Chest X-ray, PA view. Patient: 62 years old, sex M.
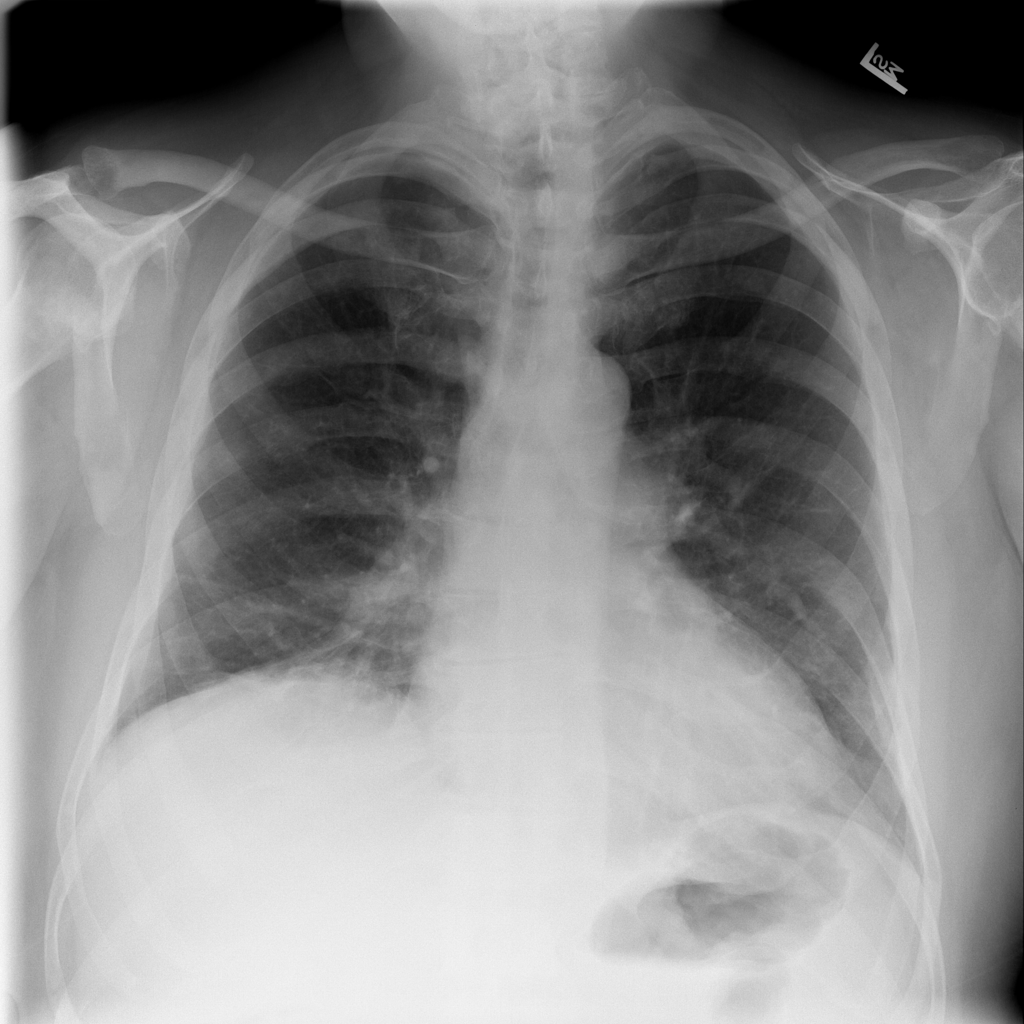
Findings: Atelectasis